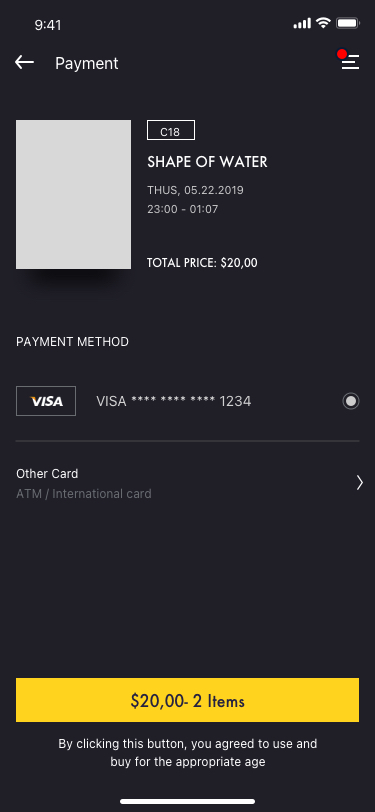
Text in this UI design:
By clicking this button, you agreed to use and buy for the appropriate age
SHAPE OF WATER
C18
THUS, 05.22.2019
23:00 - 01:07
TOTAL PRICE: $20,00
VISA **** **** **** 1234
Other Card
ATM / International card
9:41
Payment
PAYMENT METHOD
$20,00- 2 Items